Question: I'm working with unsteady state problems, that is problems that depends of time. And I'd like to know how to show computation time on a graph, something like this:

What I have found so far is:
'''
tic
% PROCESS
toc
'''
that tells me the time a process lasts. I'm not looking for tic toc.
Do you know how can I show how the time changes in seconds onto the graph?
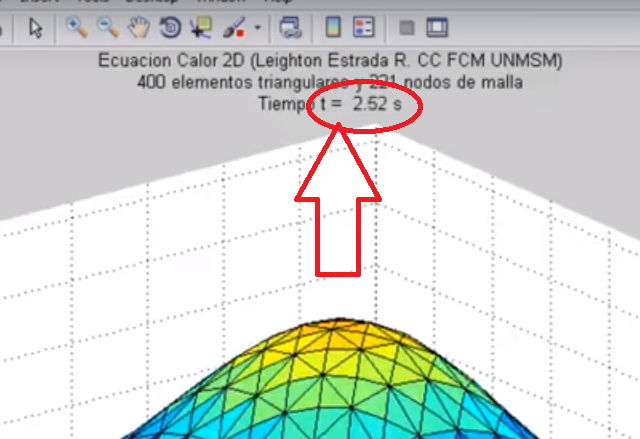
Answer: For example: (Please read: <URL>
'''
tic
% PROCESS
t = toc;
x = 1:10;
y = 1:10;
plot(x,y)
title({'Your title...'; strcat(['t=',num2str(t),'s.'])})
'''
Output
<URL>